Question: My question is concerned about group of settings that can be found within development environment. Official help is very brief about this page. Specifically you can display them by clicking
:

What is being influenced by changing values in columns "Handled by" and "On resume"? Can you explain in simple words what will be application behaviour under four possible combinations of switches i.e.
'''
Handled by = Debugger, On resume = Run unhandled
Handled by = Debugger, On resume = Run handled
Handled by = User program, On resume = Run unhandled
Handled by = User program, On resume = Run handled
'''
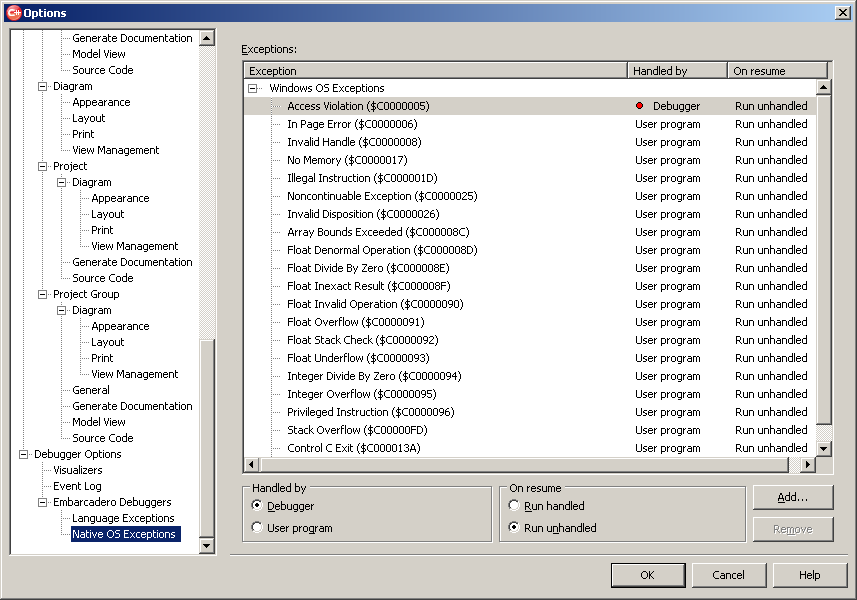
Answer: Handled by Debugger means that the debugger will be triggered by an exception and stop your program
Handled by User means that the debugger will trust your program to intercept any exceptions. (This is only really useful if your application uses exceptions as part of it's internal logic and an exception isn't truly exceptional)
Run unhandled means that the exception will pass through to the program so that the program will handle the exception.
Run handled means that the debugger will silently eat the exception and your program will just keep going. (This is usually considered a bad thing)